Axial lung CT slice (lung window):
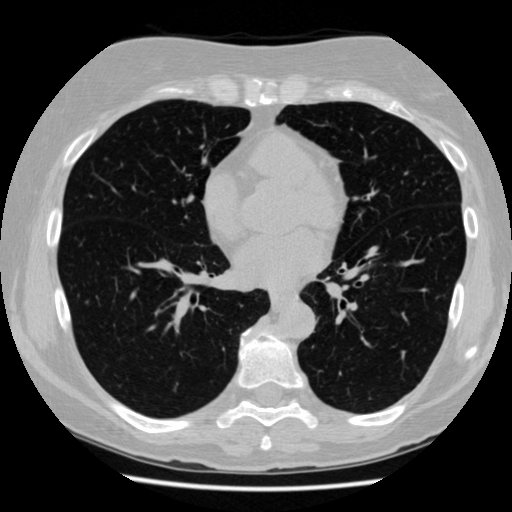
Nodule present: no